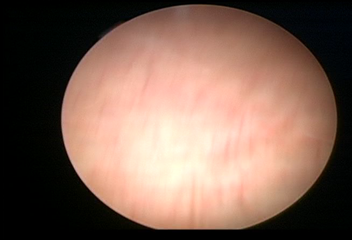
Modality: WLC
Class: Normal mucosa
Bladder cancer association: No